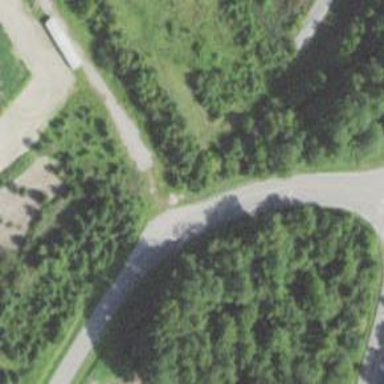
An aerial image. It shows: Culvert tunnel.